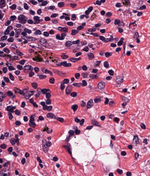
Tumor epithelial tissue: no
Tumor-associated stroma tissue: yes
Normal tissue: no